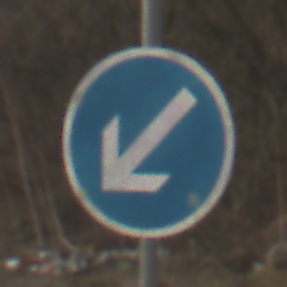
Verkehrszeichen: VorgeschriebeneVorbeifahrtLinks
Umgebung: Outdoor, Nature
Tageszeit: MorningAfternoon
Wetter: PartlyCloudy
Licht: Natural
Jahreszeit: Winter
Kontrast: MediumContrast